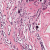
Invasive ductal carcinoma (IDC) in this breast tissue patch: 0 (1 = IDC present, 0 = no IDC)